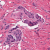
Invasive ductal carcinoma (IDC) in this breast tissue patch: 0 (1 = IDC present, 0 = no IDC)